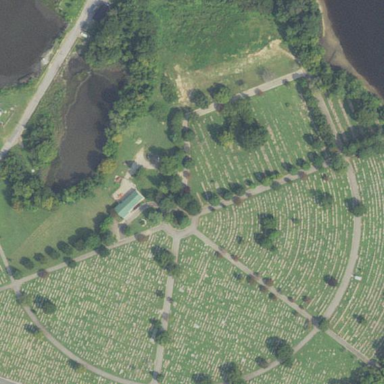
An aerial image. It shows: Cemetery.